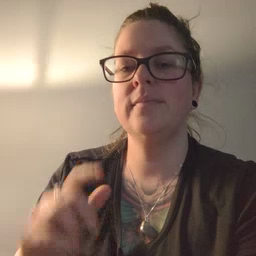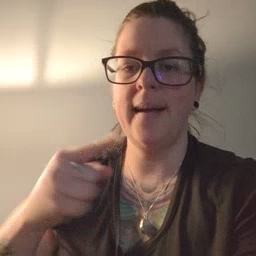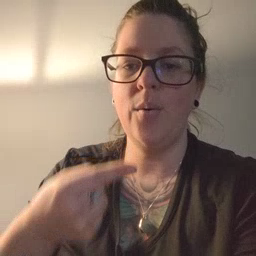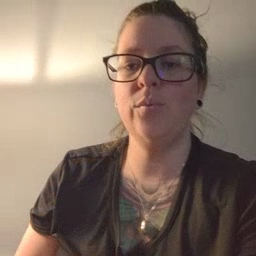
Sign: owie